Field crop: maize
Growth stage: 2
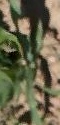
Species: maize